Question: Here and there I've seen nicely styled dialog controls, similar to this one which appears in Beyond Compare v4:

My own implementation of this gets vaguely close, and consists of a listbox on the left and usercontrols which change when the listbox selected item changes. However no amount of putting lipstick on that pig will get it looking like the above. I can picture how I might undertake this with custom painting of things and so forth, but my real intent is to generate the left hand entries at runtime not design time (there will be one for each column in a datafile).
I was wondering if anyone had any ideas on how to reasonably easily implement such a thing, either with a component (commercial is fine) or some other ingenious method.
Thanks!
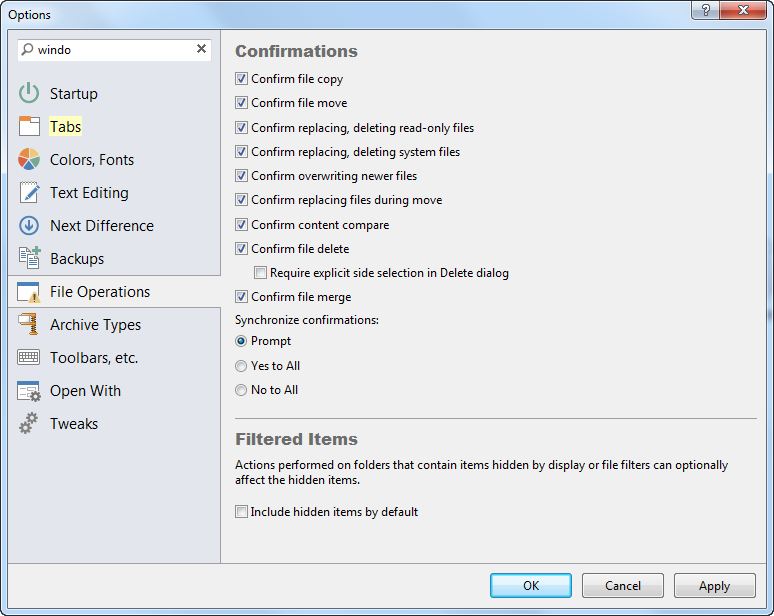
Answer: Here is an example of mimicking your design. I have one large 'panel1' to house both sides and in it one 'panel2' to house the left side. Inside 'panel2' there are the search controls and the 'listview'.
The search controls are a 'Label1' containing a 'TextBox' and another 'Label2'. The 'Label.Images' are aligned and the 'Textbox' has no Border. The 'Labels' are 'AutoSize=false' and 'Label1' has a 3D-border.
'Panel1' has a singleLine border, 'panel2' and the 'ListView' have no borders. The 'ListView' has 'View=Details' and one column, 'HeaderStyle=None'. It also has 'OwnerDraw=true'.
I have added a 'Paint' event for the 'ListView' but have to call it in code.
Please note that I haven't taken the time to create nice images. Also note: Their height will determine the Items' Height (!) so leave a little transparent border above and below; their good looks will be key to the overall looks!
They are contained in an 'Imagelist' with appropriate 'Size' and 'BitDepth'. You may need to adapt the 'DrawIamge' numbers..
The stuff on the right side is pretty much standard; for the horizontal bar I use a 'Panel' with 'height=1' and 'Border=Single'. If you have more than one group of 'RadioButtons' make sure to put each group in a separate Panel, transparent and no Borders, of course..
'''
public Form1()
{
InitializeComponent();
listView1.Width = panel2.ClientSize.Width;
listView1.Columns[0].Width = listView1.ClientSize.Width;
listView1.Paint += listView1_Paint;
listView1.BackColor = panel2.BackColor;
leftBrush = new SolidBrush(panel2.BackColor);
rightBrush = new SolidBrush(panel1.BackColor);
}
Pen borderPen = new Pen(SystemColors.ActiveBorder);
SolidBrush leftBrush, rightBrush;
private void listView1_DrawItem(object sender, DrawListViewItemEventArgs e)
{
if (e.ItemIndex == 0) listView1_Paint(
null, new PaintEventArgs(e.Graphics, listView1.ClientRectangle));
if (!e.Item.Selected)
{
e.Graphics.FillRectangle(leftBrush, e.Bounds);
e.Graphics.DrawLine(borderPen,
listView1.Width-1, e.Bounds.Y, listView1.Width-1, e.Bounds.Bottom);
}
else
{
e.Graphics.FillRectangle(rightBrush , e.Bounds);
e.Graphics.DrawLine(borderPen, 0, e.Bounds.Top, e.Bounds.Width, e.Bounds.Top);
e.Graphics.DrawLine(borderPen,
0, e.Bounds.Bottom-1, e.Bounds.Width, e.Bounds.Bottom-1);
}
e.Graphics.DrawString( e.Item.Text, listView1.Font,
Brushes.Black, 35, e.Bounds.Y + 5 );
e.Graphics.DrawImage(imageList1.Images[e.Item.ImageIndex], 2, e.Bounds.Y );
}
void listView1_Paint(object sender, PaintEventArgs e)
{
int hh = listView1.Items.Count * imageList1.ImageSize.Height;
e.Graphics.DrawLine(borderPen,
listView1.Width - 1, hh, listView1.Width - 1, listView1.Height);
}
private void panel2_Paint(object sender, PaintEventArgs e)
{
e.Graphics.DrawLine(borderPen, panel2.Width-1, 0, panel2.Width-1, listView1.Top);
}
'''
}
Here is a screenshot of my Q&D version: